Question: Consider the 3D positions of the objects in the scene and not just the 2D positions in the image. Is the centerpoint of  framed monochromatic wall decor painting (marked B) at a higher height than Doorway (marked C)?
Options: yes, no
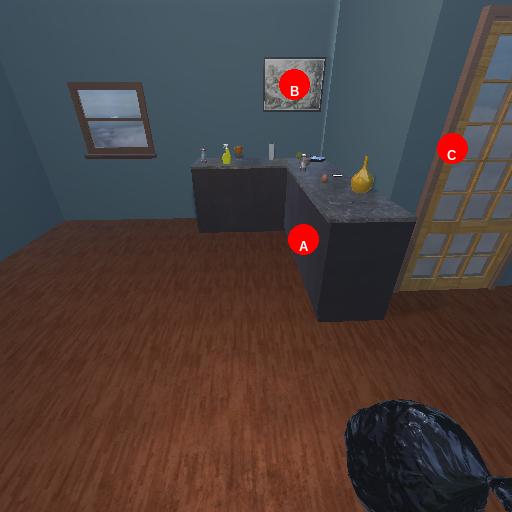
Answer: yes